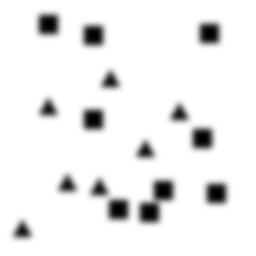
Squares: 9
Triangles: 7
Stars: 0
Total shapes: 16